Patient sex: M
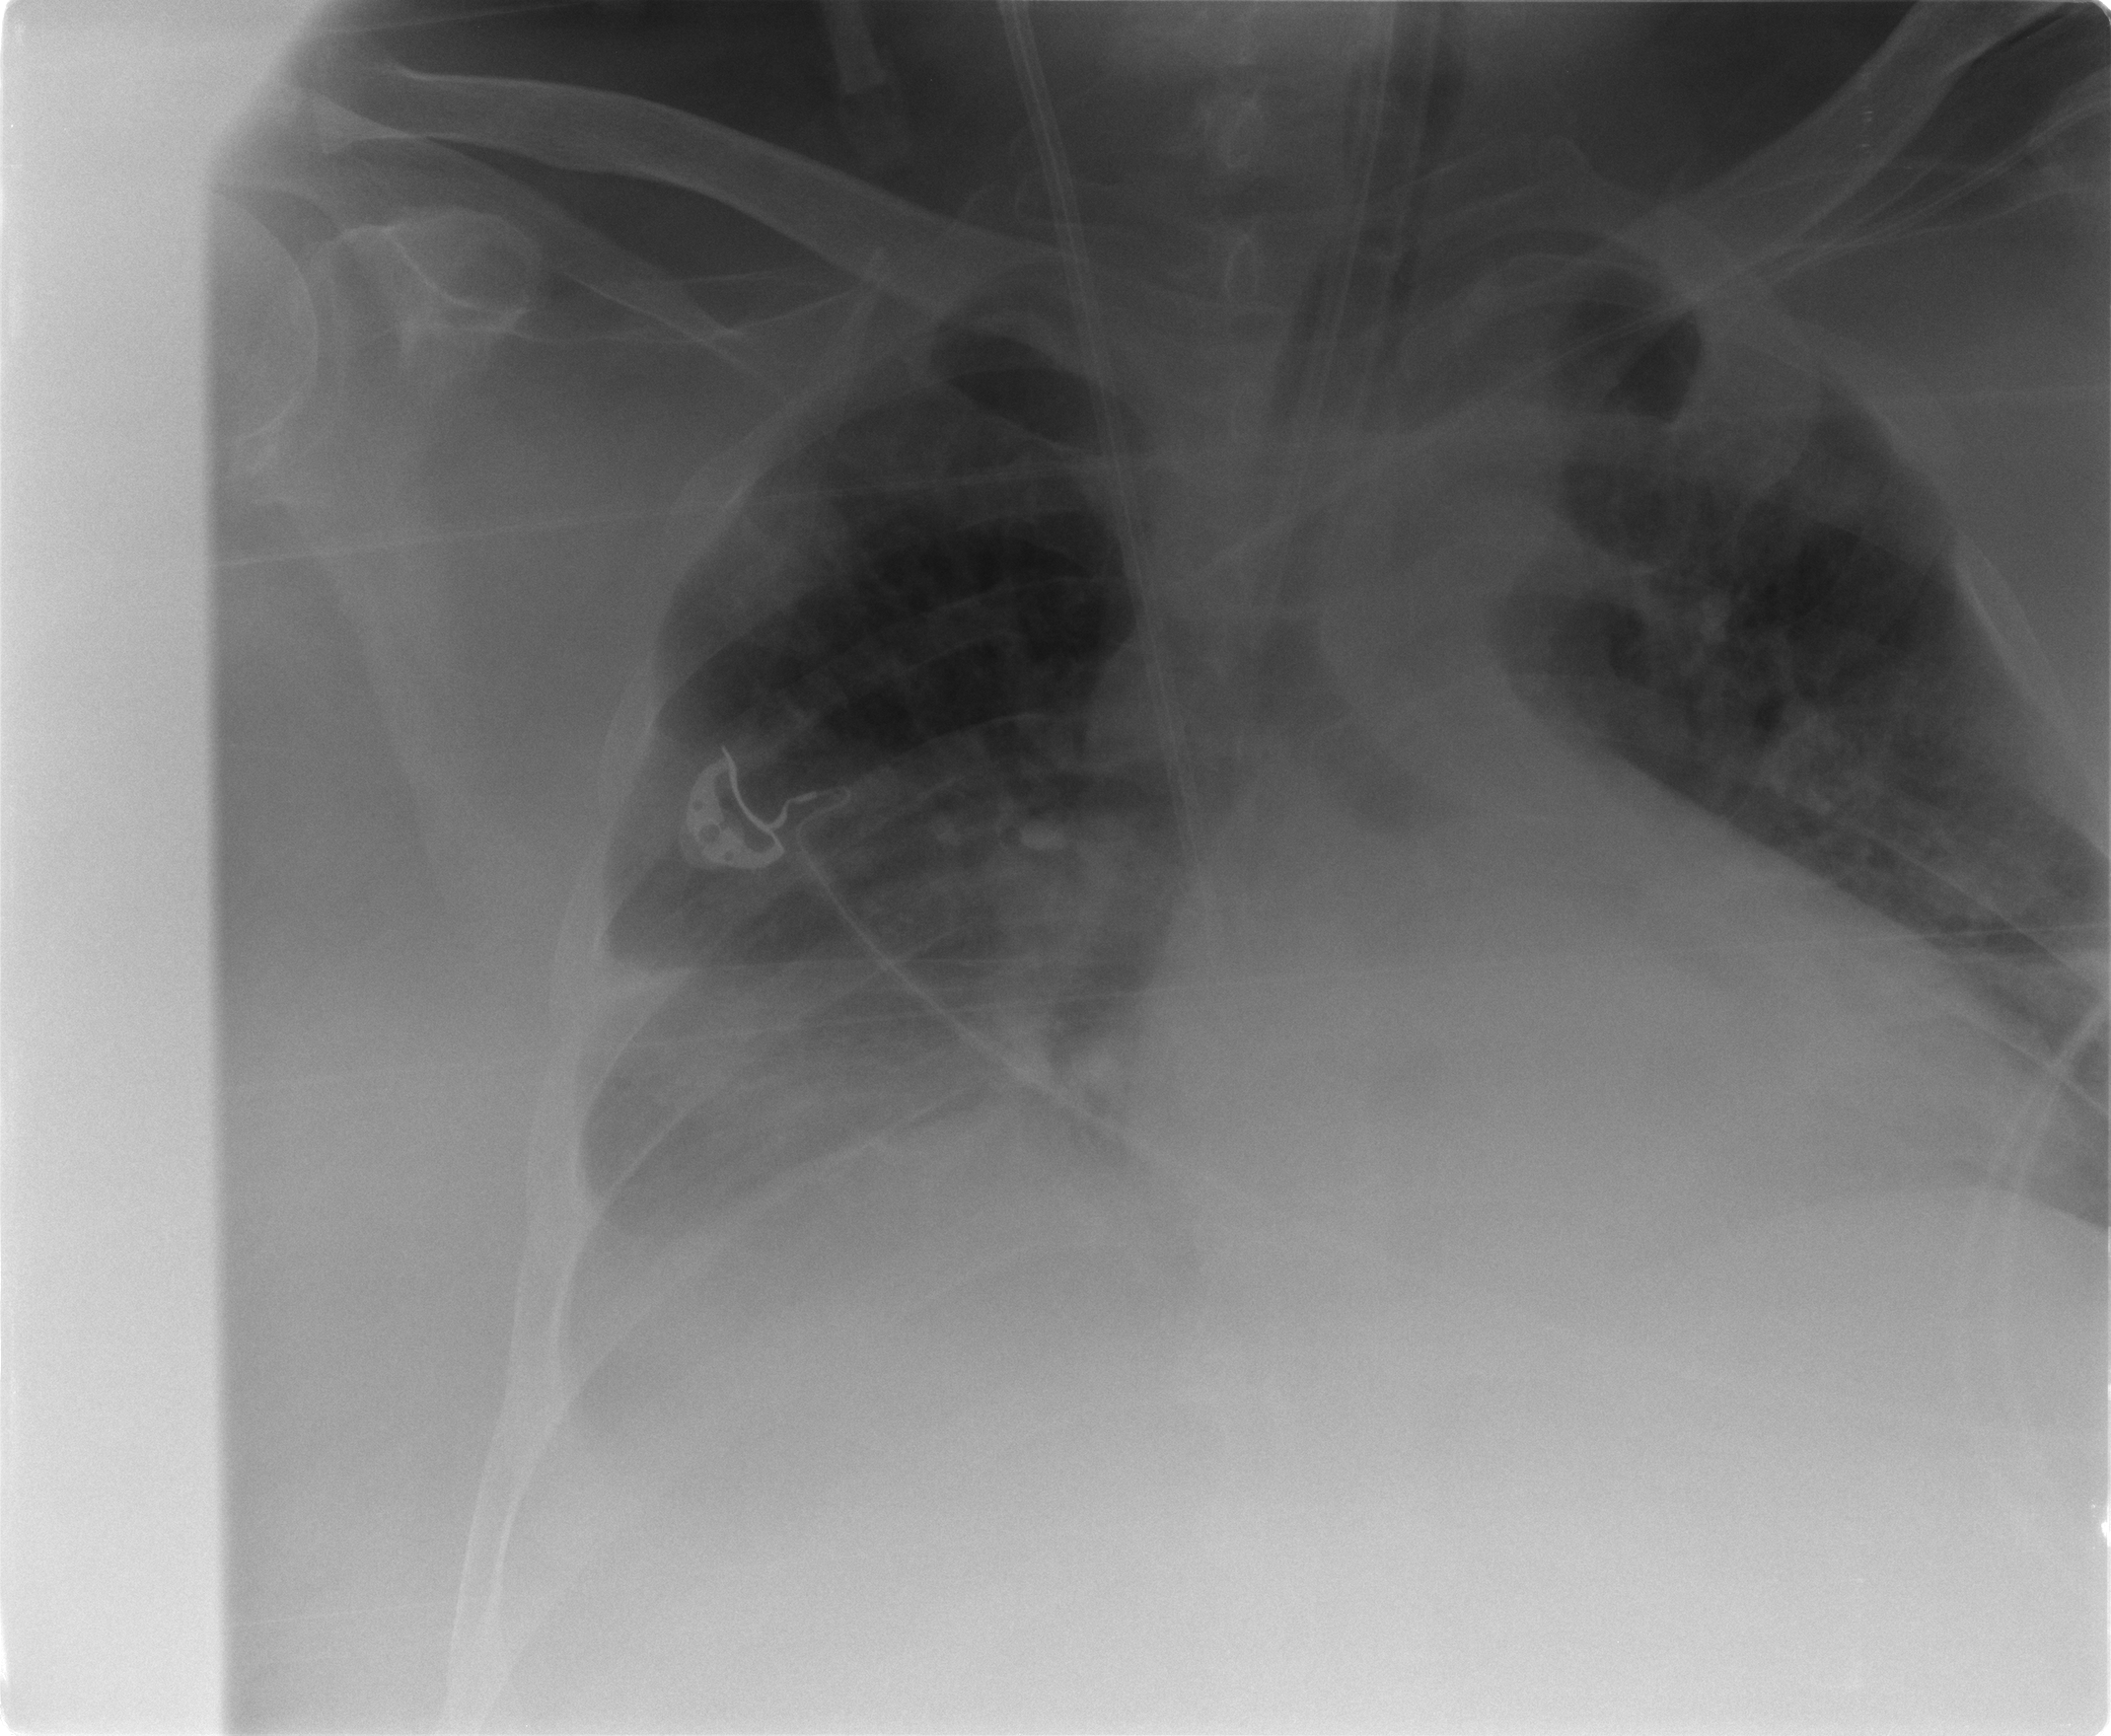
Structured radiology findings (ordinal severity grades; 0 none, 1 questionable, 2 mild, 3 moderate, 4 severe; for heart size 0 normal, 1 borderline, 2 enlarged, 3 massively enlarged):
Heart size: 2
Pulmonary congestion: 3
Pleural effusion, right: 1
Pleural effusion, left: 0
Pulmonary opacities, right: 3
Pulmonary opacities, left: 3
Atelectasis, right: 3
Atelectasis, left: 2